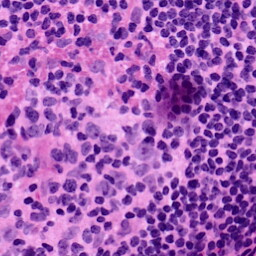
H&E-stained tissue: LymphNode